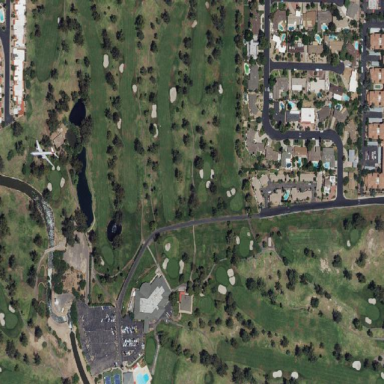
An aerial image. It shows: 18-hole golf course.